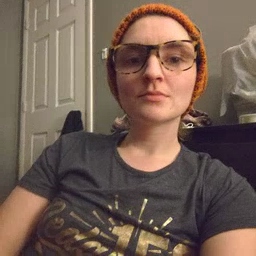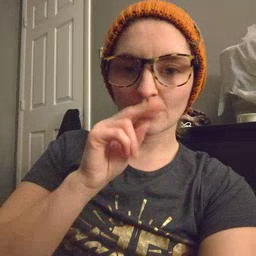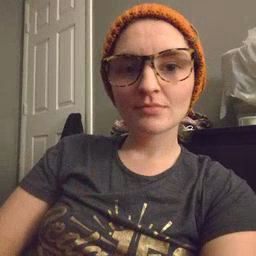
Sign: goose